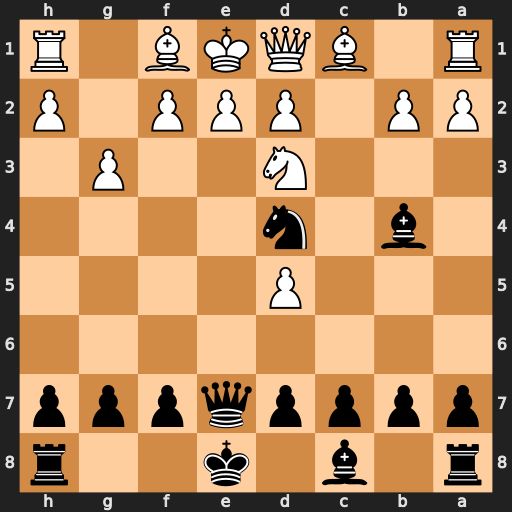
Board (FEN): r1b1k2r/ppppqppp/8/3P4/1b1n4/3N2P1/PP1PPP1P/R1BQKB1R
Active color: b
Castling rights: KQkq
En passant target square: -
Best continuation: Nf3#